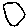
Label: circle